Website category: sports
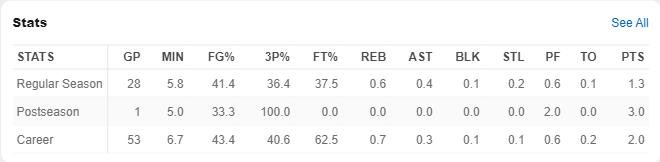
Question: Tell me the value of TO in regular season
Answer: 0.1

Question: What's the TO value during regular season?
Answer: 0.1

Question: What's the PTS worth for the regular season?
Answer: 1.3

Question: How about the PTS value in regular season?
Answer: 1.3

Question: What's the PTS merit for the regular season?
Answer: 1.3

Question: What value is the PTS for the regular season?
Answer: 1.3

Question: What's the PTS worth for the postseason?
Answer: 3.0

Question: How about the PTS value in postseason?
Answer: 3.0

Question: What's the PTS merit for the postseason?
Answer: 3.0

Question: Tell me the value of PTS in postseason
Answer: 3.0

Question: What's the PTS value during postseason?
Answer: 3.0

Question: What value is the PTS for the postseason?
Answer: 3.0

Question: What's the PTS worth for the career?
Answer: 2.0

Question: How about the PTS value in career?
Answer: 2.0

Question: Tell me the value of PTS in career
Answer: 2.0

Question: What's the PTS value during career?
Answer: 2.0

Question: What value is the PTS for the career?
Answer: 2.0